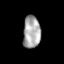
Tissue: skin
Cell type: Epithelial cells
Senescence score: 0.2769
Nuclear area (px): 552
Mean DAPI intensity: 168.187